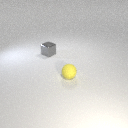
small gray metal cube to the left of small yellow rubber sphere